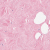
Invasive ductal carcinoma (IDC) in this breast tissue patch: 0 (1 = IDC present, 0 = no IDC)